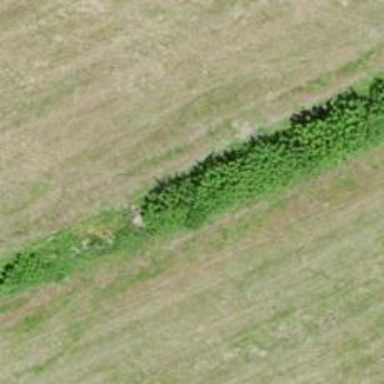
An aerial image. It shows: Hedge barrier.